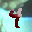
Label: 4